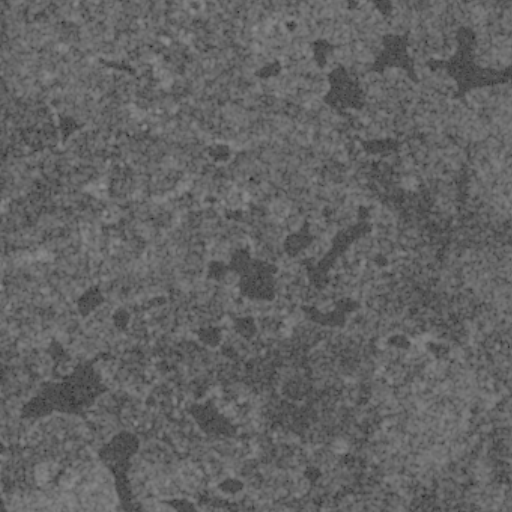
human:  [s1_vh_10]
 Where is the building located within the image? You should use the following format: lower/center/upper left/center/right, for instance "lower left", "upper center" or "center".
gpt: The building is located in the center left of the image.
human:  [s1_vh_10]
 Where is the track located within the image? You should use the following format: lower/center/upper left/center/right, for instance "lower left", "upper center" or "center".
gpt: There is no track in the image.

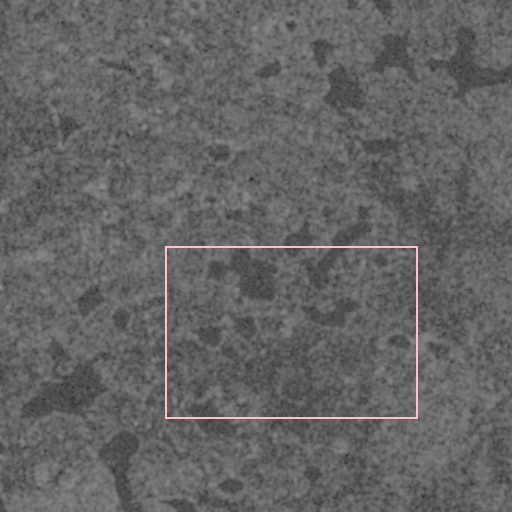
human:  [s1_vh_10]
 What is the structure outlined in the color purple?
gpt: There is no purple outline.
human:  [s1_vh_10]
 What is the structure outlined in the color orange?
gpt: There is no structure outlined in orange.